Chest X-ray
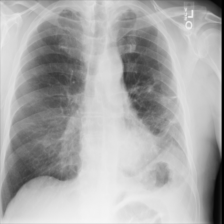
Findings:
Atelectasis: negative
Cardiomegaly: negative
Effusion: negative
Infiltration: positive
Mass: positive
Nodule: negative
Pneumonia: negative
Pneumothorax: negative
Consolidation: negative
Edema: negative
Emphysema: positive
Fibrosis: negative
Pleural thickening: negative
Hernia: negative